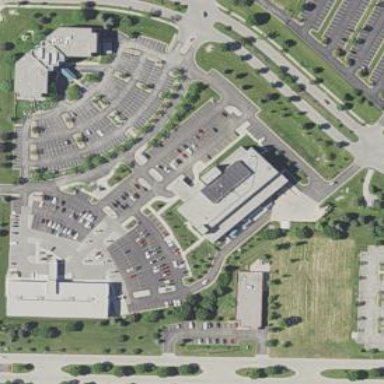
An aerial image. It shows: Hospital building.